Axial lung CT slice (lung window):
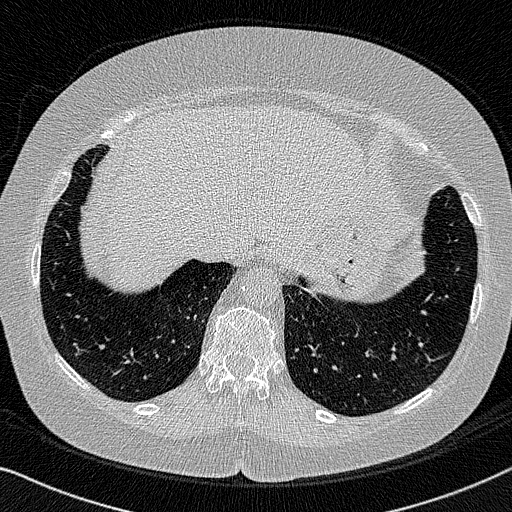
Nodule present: no